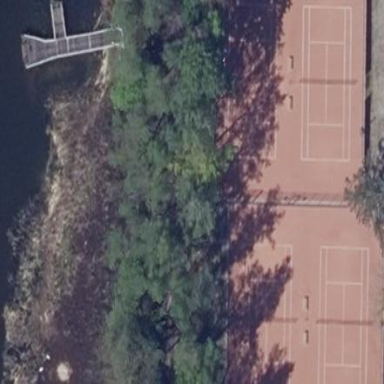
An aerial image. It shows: Clay tennis court on pitch.